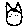
Label: cat